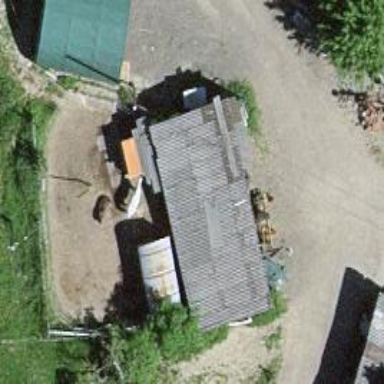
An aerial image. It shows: Shed building.